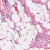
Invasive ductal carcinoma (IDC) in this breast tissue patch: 1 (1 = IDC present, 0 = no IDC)